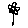
Label: flower